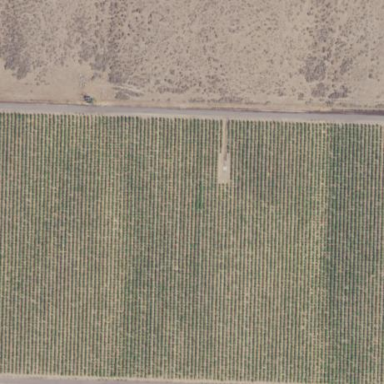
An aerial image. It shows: Vineyard where grapes are grown.